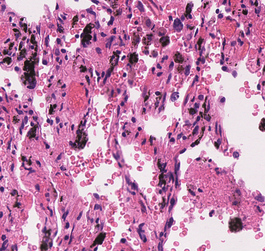
Tumor epithelial tissue: no
Tumor-associated stroma tissue: no
Normal tissue: yes